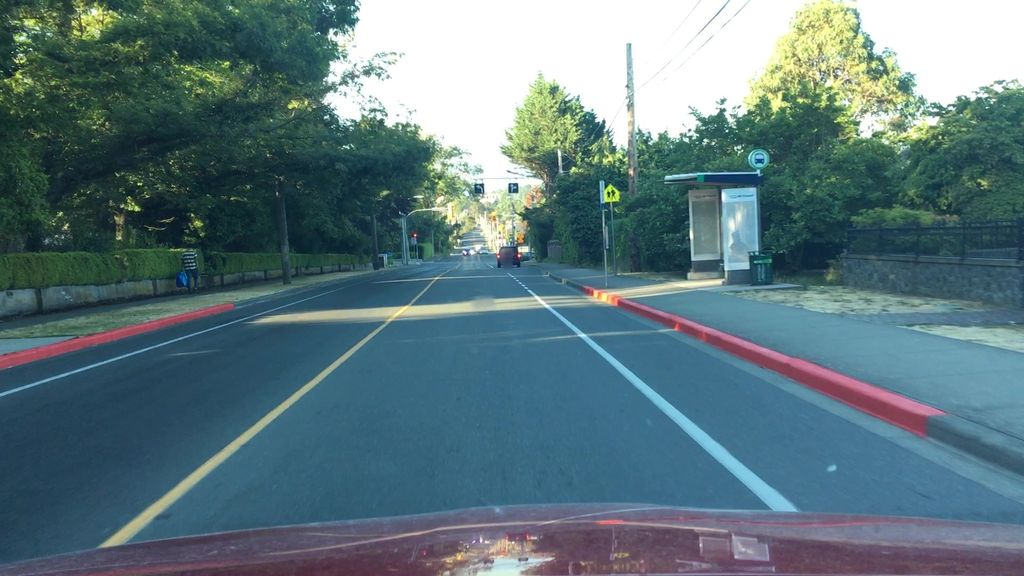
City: victoria